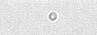
Label: camera_spot